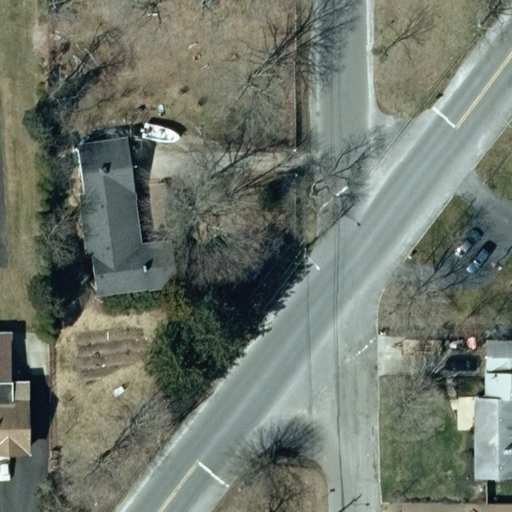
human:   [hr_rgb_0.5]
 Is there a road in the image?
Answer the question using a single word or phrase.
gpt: yes

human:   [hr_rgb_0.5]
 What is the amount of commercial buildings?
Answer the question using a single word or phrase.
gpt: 0

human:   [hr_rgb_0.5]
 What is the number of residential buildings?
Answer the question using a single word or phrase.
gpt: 3

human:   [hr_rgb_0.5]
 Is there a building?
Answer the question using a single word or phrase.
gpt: yes

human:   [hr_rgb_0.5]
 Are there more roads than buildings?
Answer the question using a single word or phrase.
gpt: no

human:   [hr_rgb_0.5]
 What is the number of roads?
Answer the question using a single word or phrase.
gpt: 2

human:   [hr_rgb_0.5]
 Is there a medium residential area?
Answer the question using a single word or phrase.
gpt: no

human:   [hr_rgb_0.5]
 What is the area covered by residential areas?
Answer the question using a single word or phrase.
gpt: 4525m2

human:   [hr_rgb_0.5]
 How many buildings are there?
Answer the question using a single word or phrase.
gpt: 3

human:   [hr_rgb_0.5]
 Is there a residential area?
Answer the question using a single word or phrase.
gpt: yes

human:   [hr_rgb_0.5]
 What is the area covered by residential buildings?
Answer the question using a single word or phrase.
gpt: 973m2

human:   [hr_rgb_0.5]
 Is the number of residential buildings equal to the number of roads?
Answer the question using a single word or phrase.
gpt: no

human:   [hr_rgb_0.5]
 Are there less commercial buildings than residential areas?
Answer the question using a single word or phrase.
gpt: yes

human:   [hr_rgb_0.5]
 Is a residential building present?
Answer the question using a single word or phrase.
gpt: yes

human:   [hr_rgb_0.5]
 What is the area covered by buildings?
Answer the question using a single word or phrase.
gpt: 973m2

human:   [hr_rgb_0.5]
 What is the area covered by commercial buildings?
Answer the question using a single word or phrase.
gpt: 0m2

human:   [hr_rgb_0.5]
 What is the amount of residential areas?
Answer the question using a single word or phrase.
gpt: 1

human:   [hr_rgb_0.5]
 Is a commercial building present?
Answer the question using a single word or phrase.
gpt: no

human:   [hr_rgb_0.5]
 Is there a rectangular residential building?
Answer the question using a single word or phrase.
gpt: yes

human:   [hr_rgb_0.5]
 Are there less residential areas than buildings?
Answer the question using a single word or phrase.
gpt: yes

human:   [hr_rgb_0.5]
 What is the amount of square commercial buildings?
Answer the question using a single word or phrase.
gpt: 0

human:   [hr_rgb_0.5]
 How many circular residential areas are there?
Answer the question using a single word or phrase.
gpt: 0

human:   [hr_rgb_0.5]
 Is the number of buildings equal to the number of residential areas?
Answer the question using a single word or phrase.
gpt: no

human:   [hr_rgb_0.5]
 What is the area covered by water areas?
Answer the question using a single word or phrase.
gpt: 0m2

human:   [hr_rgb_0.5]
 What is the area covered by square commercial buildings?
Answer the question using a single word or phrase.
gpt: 0m2

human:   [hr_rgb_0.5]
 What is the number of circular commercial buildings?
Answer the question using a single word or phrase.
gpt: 0

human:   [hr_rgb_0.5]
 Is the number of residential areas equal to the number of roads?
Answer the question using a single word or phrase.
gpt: no

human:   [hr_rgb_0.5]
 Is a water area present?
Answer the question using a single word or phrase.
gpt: no

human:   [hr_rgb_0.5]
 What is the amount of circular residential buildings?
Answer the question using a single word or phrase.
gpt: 0

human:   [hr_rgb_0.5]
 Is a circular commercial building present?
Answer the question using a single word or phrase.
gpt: no

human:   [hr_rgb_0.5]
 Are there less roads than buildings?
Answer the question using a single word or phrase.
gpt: yes

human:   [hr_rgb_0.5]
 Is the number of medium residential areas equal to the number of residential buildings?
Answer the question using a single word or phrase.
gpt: no

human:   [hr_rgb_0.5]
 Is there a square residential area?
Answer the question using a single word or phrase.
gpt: no

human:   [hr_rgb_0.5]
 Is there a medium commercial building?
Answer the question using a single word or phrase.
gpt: no

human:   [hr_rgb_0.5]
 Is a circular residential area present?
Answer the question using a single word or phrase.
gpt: no

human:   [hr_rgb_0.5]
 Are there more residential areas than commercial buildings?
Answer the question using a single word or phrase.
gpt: yes

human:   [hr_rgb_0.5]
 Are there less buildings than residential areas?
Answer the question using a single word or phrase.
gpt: no

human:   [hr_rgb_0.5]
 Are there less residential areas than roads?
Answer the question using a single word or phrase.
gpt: yes

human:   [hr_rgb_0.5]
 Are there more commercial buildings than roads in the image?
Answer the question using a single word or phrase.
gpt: no

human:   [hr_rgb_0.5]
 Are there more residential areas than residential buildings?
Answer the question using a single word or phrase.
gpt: no

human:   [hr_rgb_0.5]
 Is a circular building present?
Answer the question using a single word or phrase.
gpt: no

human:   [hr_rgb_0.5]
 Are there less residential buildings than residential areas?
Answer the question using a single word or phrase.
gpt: no

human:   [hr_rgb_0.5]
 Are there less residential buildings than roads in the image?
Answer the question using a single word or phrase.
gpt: no

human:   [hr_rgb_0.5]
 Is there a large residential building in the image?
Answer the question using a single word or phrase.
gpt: yes

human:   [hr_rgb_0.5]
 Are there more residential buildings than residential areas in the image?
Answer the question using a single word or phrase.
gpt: yes

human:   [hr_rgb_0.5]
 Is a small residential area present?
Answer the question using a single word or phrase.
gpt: no

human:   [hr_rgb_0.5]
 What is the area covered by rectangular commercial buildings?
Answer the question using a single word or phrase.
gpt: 0m2

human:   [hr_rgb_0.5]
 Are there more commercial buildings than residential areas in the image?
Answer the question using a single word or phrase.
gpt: no

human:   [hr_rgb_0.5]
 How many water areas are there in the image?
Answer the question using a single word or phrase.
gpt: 0

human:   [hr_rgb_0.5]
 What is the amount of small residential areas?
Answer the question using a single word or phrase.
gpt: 0

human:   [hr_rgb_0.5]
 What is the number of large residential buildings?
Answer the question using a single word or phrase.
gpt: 1

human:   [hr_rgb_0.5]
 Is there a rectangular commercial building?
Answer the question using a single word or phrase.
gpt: no

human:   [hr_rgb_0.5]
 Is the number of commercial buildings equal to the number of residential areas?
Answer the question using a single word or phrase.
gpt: no

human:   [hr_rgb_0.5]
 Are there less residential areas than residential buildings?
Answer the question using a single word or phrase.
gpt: yes

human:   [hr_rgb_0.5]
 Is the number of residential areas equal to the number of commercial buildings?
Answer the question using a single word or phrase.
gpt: no

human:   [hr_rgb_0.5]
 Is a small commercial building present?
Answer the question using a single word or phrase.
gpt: no

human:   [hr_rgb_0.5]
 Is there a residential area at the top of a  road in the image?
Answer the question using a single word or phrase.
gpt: no

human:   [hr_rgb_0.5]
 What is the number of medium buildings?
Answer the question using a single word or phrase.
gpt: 1

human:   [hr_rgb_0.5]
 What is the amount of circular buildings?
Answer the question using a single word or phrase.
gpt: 0

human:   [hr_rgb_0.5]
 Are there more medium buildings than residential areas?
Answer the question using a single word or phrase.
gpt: no

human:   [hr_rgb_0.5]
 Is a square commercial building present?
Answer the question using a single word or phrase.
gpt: no

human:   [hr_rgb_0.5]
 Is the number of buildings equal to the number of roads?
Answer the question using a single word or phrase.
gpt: no

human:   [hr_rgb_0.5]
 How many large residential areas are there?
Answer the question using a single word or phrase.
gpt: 1

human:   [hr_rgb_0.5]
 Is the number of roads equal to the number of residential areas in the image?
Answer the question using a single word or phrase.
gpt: no